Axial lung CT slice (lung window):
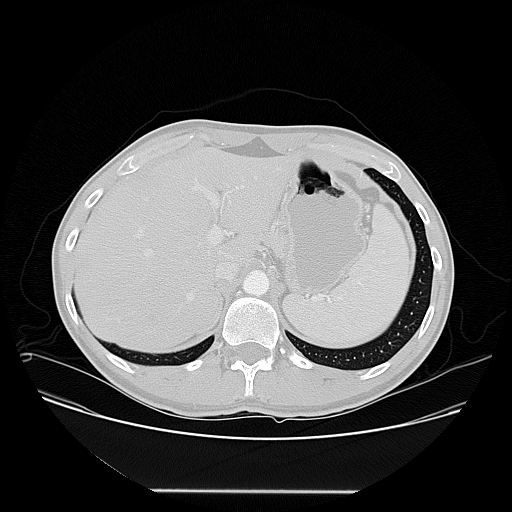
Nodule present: no